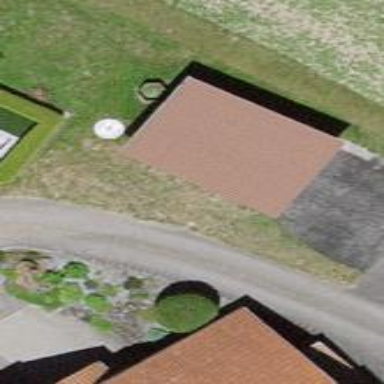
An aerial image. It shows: View of roof of building.